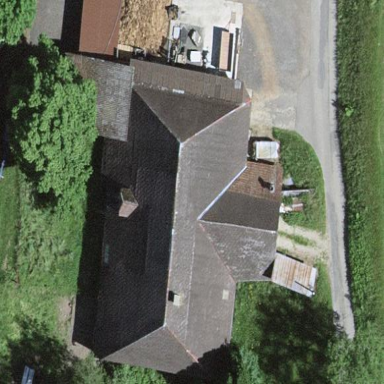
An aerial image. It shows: Farm building.